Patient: sex M, age 64
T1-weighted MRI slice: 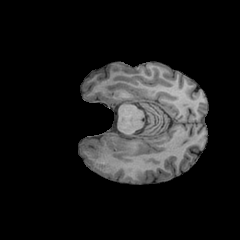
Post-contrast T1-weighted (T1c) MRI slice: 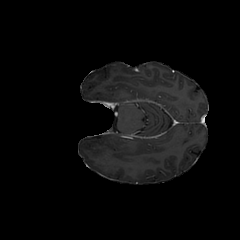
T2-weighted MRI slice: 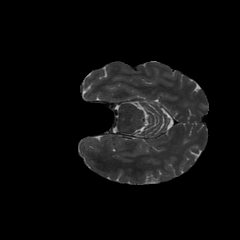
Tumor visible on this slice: no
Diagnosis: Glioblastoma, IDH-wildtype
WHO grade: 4